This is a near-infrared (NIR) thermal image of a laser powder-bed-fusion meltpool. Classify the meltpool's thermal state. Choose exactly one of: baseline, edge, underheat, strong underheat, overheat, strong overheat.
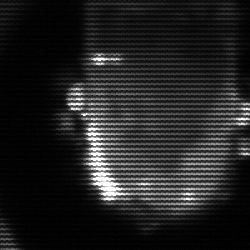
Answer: baseline